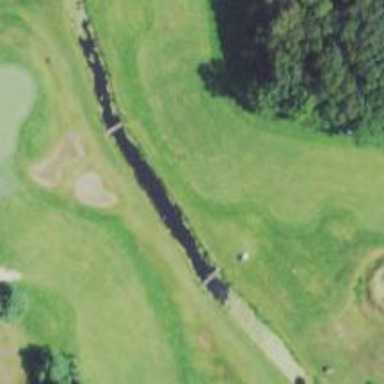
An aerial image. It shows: View of golf hole.